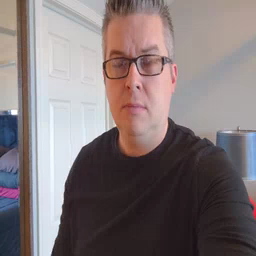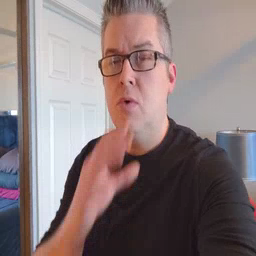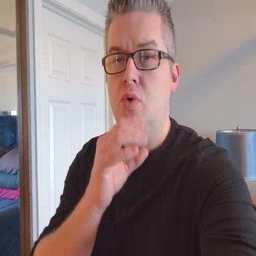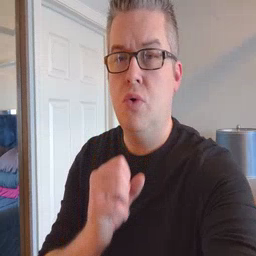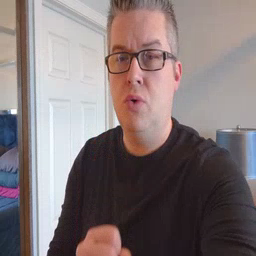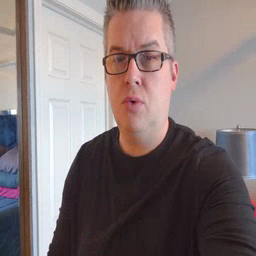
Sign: old